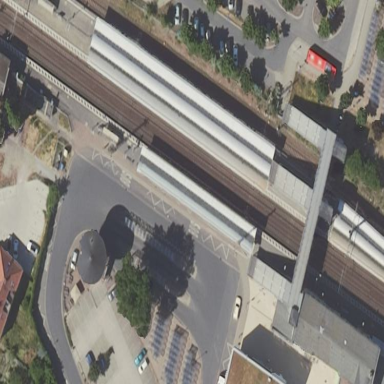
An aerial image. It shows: Platform for public transport with shelter. The surface of the platform is made of paving stones.